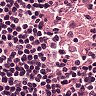
Metastatic tissue present: no